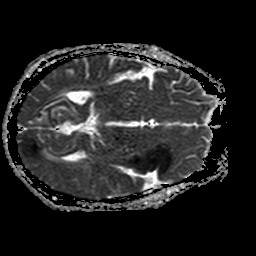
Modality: ADC
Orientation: axial
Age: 62
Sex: male
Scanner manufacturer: philips
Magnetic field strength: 1.5 T
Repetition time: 3.679 s
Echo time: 0.09411 s